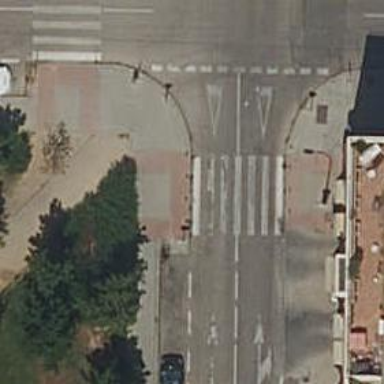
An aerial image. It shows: Zebra crossing on the road.